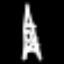
Label: The Eiffel Tower